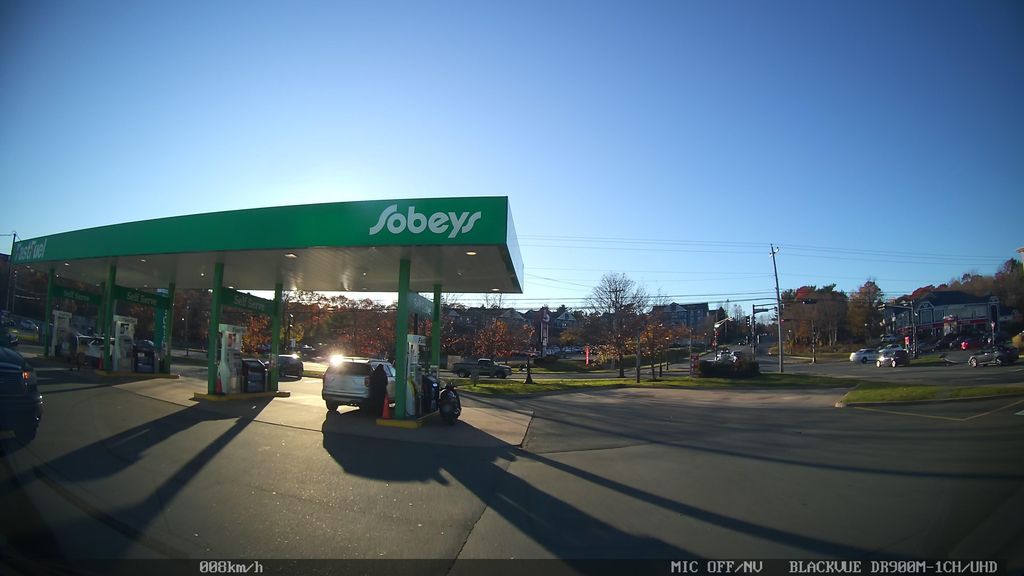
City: halifax